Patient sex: M
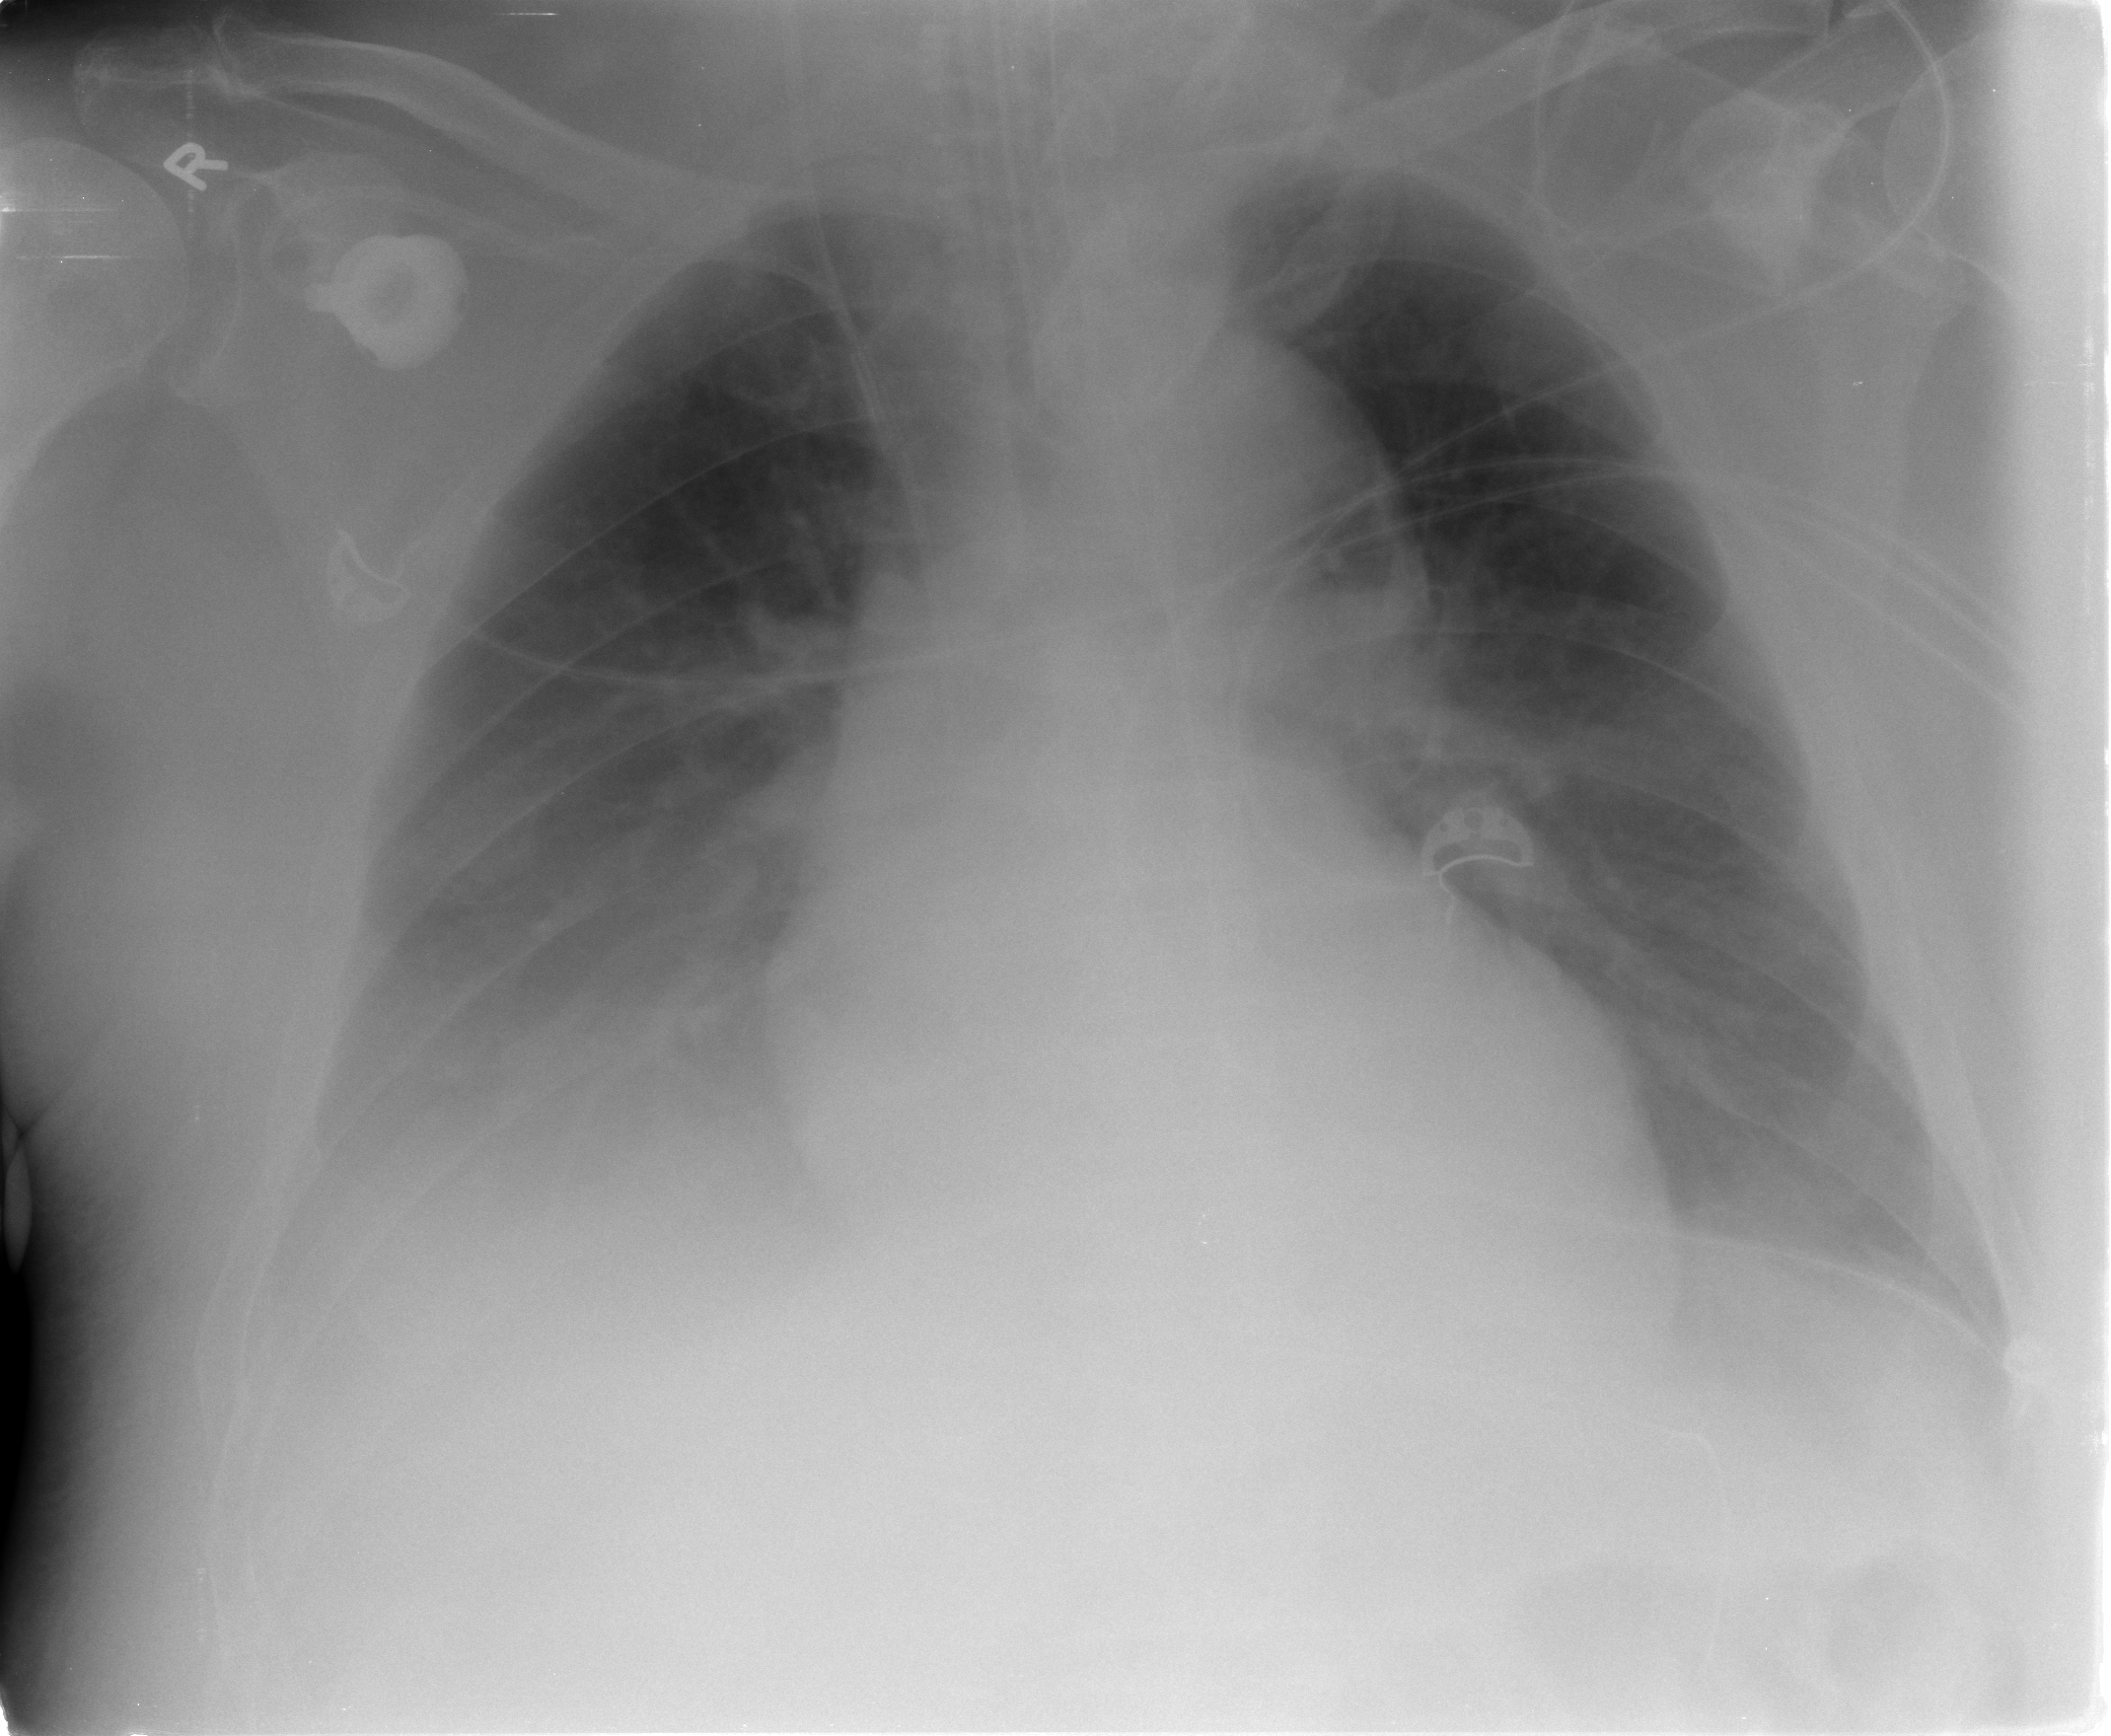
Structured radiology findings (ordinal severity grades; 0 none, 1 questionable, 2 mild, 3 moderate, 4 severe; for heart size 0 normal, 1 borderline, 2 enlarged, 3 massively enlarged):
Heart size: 0
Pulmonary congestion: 3
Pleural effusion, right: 2
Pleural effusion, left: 2
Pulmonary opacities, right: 0
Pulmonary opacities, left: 0
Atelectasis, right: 2
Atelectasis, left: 2